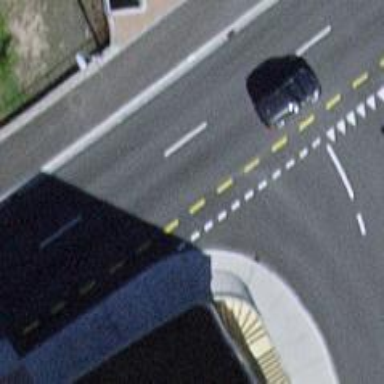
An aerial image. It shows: Footway tunnel.